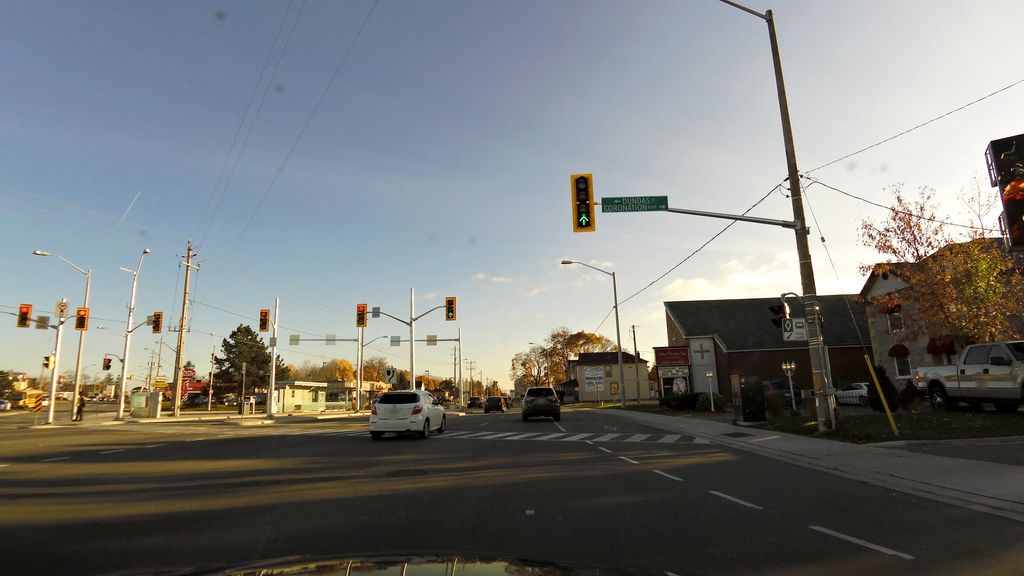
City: kitchener-waterloo